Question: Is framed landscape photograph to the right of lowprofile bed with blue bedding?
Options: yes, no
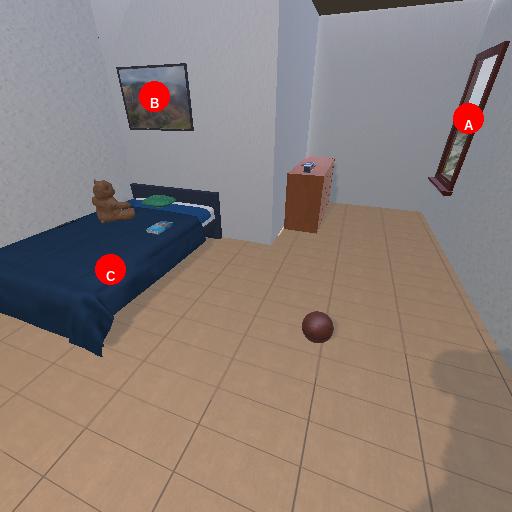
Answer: yes